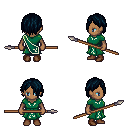
a pixel art fantasy rpg character, female body template, human, dark skin, sash dress, white pants, raven bangs hairstyle, brown shoes, spear, four views (front, back, left, right), 2x2 character sprite sheet, small pixel art, hard edges, no anti-aliasing